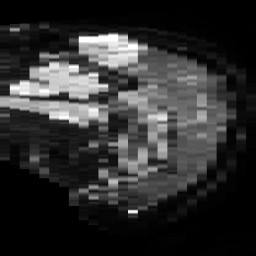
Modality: TRACE
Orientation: sagittal
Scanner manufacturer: philips
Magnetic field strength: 3 T
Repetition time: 4.107 s
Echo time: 0.06039 s